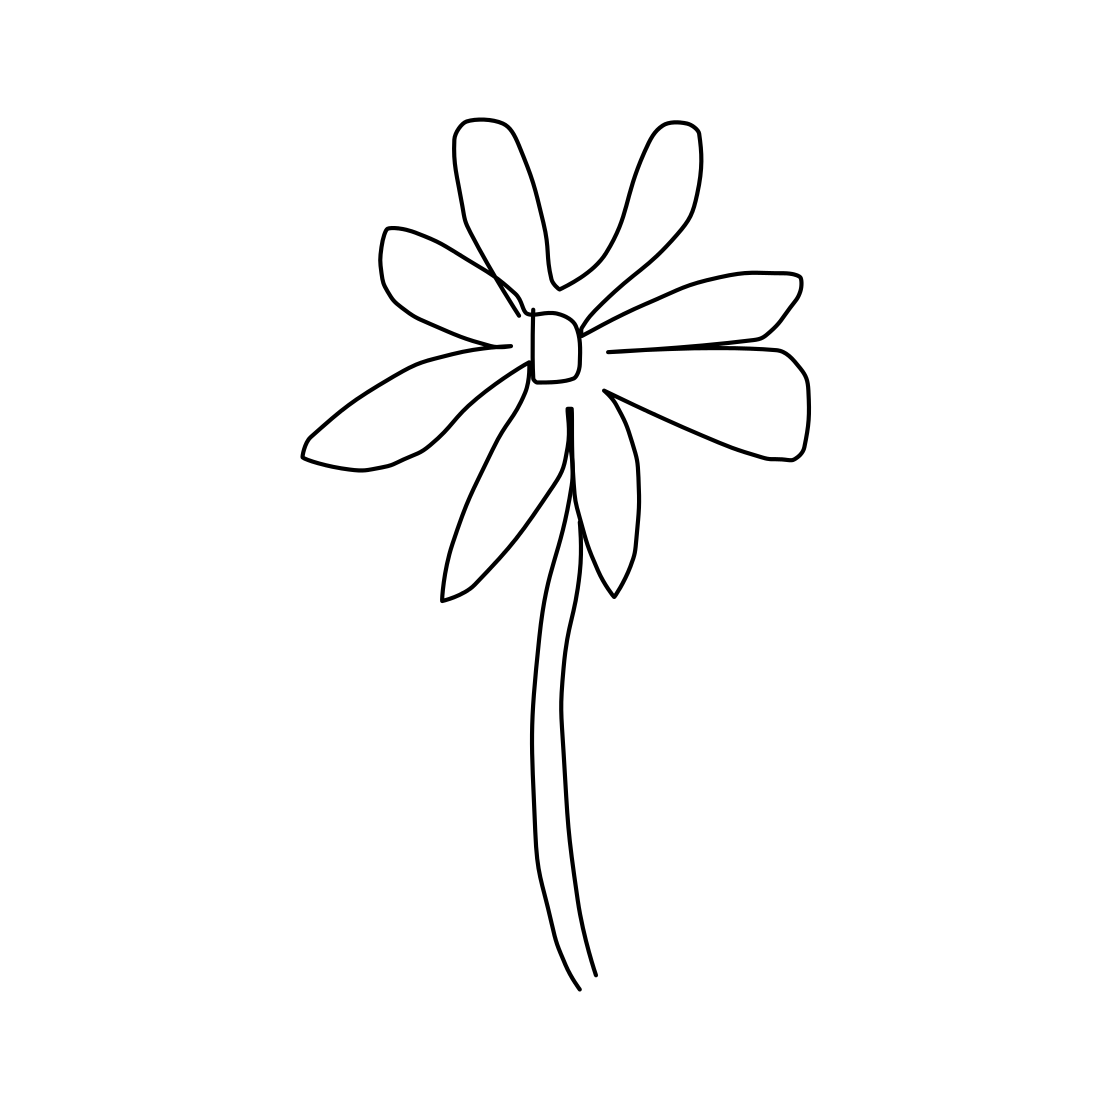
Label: flower with stem